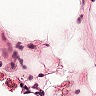
Metastatic tissue present: no